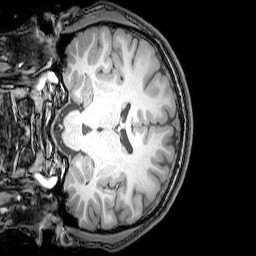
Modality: T1w
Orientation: coronal
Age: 23
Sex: male
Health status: healthy
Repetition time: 0.081 s
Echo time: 0.037 s